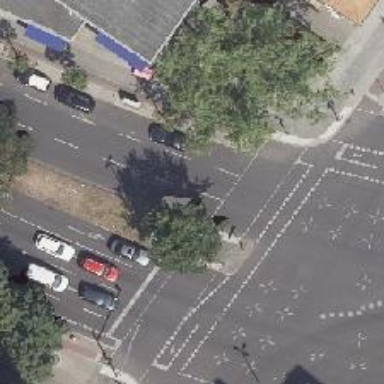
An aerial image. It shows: Traffic island located on footway.